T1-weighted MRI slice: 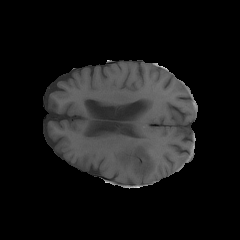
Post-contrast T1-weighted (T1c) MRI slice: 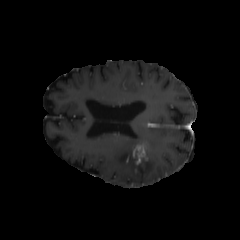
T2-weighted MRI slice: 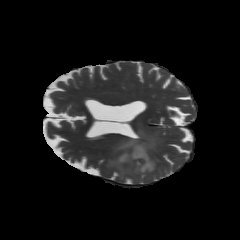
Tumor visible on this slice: yes